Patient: sex M, age 57
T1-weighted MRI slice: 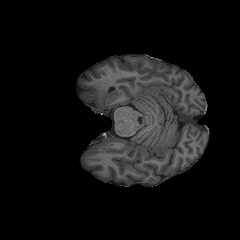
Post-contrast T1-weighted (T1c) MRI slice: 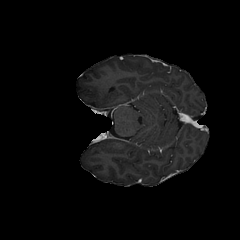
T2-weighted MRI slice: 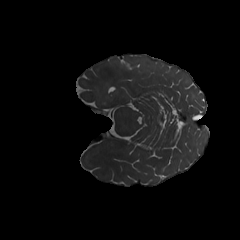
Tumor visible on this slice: no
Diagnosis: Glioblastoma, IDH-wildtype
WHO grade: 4